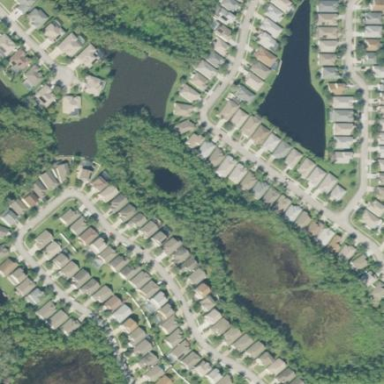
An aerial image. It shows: Charming neighbourhood.